Aerial crown-view tile of a tropical tree (Barro Colorado Island, Panama), acquired 20250217:
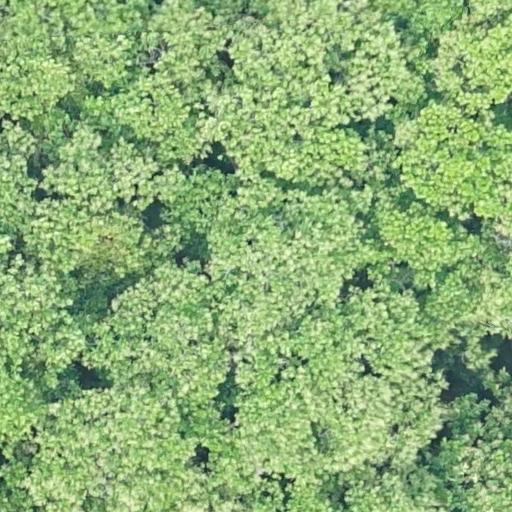
Species: Anacardium excelsum
GBIF accepted scientific name: Anacardium excelsum
Crown area: 940.021 m²